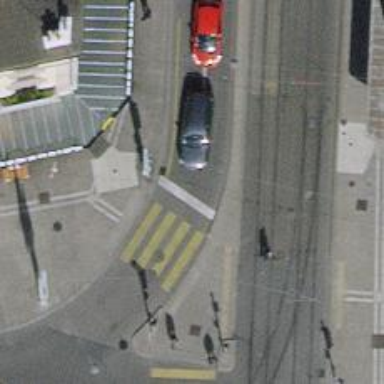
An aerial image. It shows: Road with traffic signals.